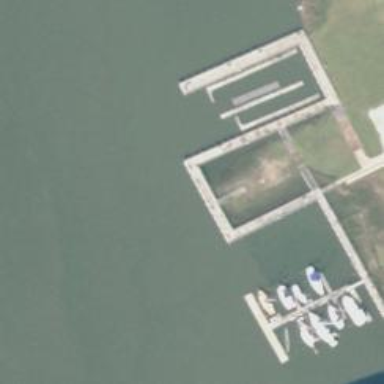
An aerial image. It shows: Man-made pier.